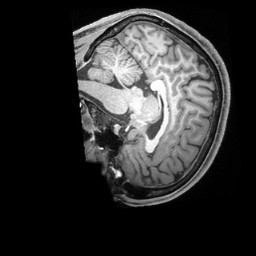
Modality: T1w
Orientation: sagittal
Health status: healthy
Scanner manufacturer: siemens
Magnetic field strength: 3 T
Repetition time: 2.4 s
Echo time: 0.00201 s